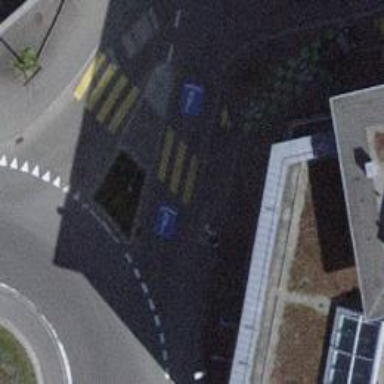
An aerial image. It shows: Traffic island located on footway.